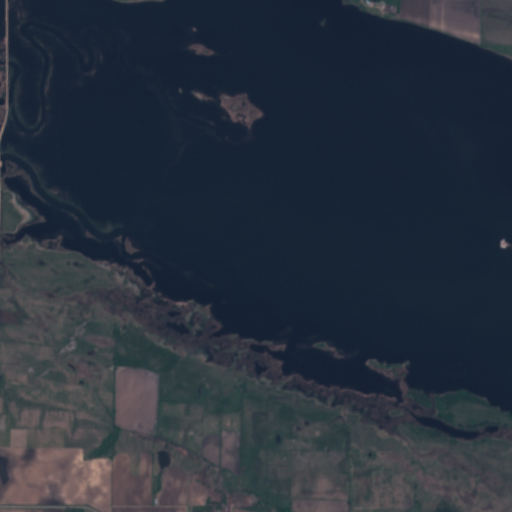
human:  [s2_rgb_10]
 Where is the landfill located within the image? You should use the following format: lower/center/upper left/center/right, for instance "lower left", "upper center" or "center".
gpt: There is no landfill in the image.